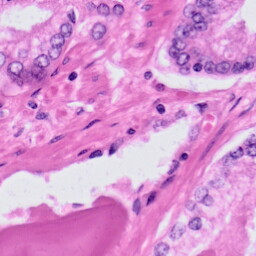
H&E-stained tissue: Prostate